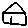
Label: house